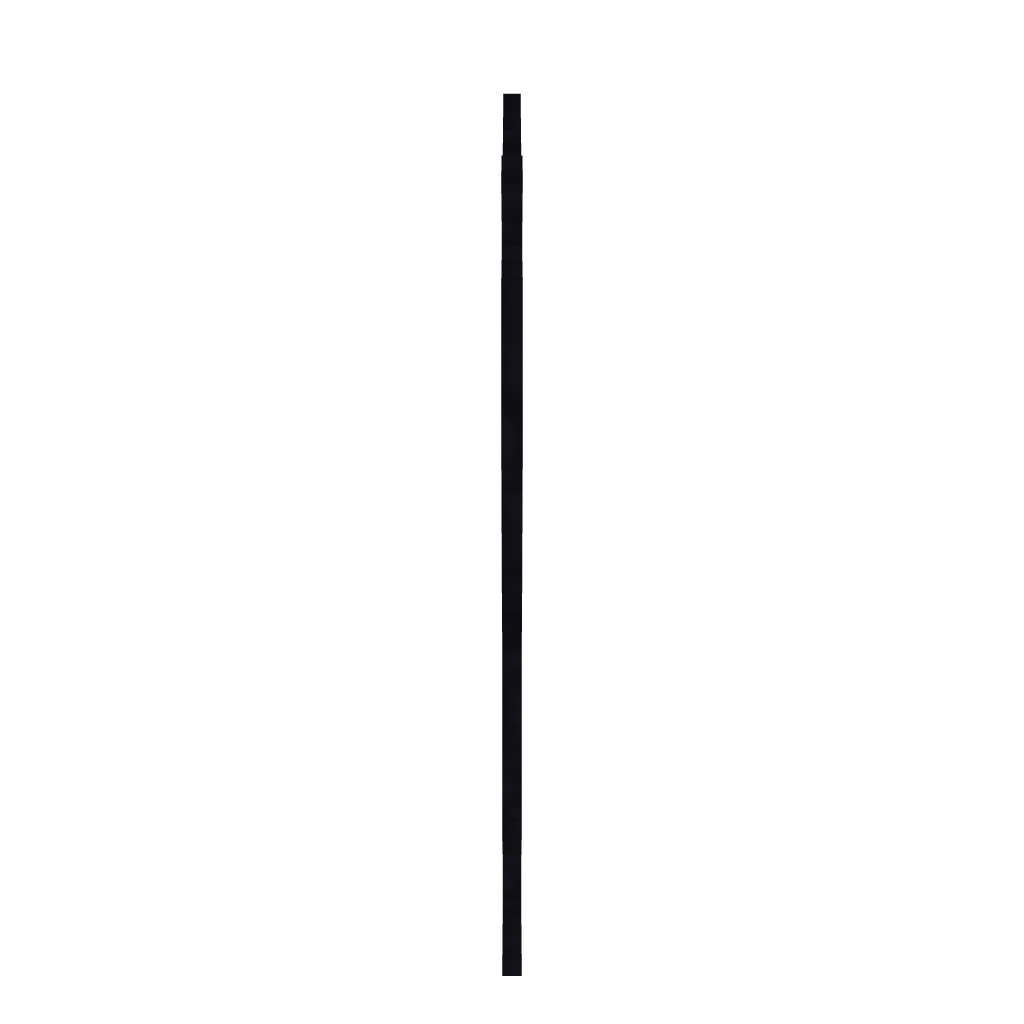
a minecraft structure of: Armored Skeleton with sword Castlevania 3